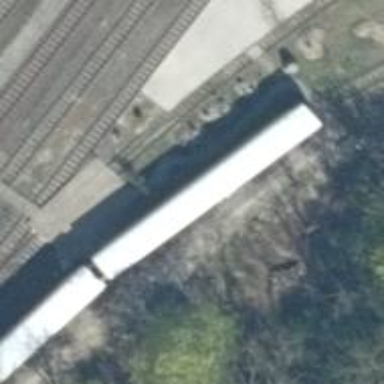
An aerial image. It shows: Historic railway car next to hotel.